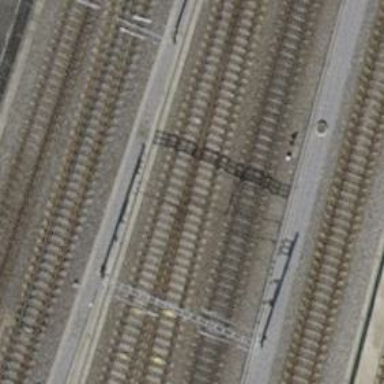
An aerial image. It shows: Single railway track with electrified contact line.